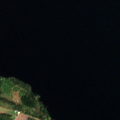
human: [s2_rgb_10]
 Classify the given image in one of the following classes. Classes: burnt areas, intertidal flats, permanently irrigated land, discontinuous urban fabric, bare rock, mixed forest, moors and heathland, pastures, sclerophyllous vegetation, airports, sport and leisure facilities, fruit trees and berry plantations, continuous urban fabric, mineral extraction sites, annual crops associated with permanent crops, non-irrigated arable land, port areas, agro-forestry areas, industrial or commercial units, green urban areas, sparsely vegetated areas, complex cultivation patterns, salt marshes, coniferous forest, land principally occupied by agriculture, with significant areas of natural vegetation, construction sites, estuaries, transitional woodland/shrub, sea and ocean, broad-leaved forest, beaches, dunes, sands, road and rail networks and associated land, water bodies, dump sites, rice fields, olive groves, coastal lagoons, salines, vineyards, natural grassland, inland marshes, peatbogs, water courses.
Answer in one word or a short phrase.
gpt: coniferous forest, mixed forest, water bodies